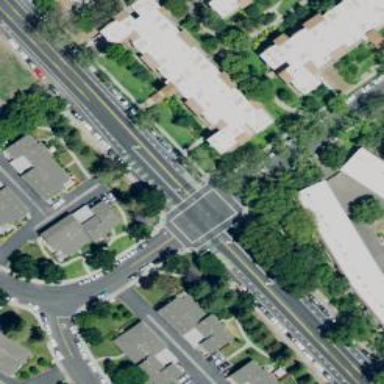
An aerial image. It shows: Solid stop line on the road.